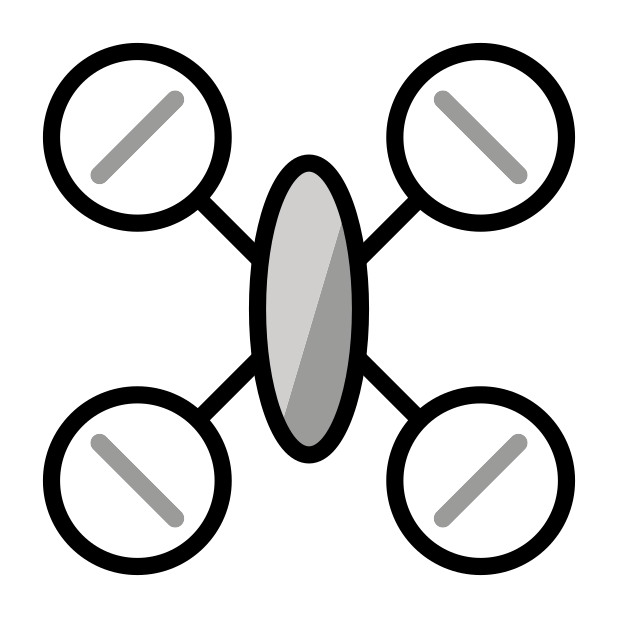
drone